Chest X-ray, PA view. Patient: 62 years old, sex F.
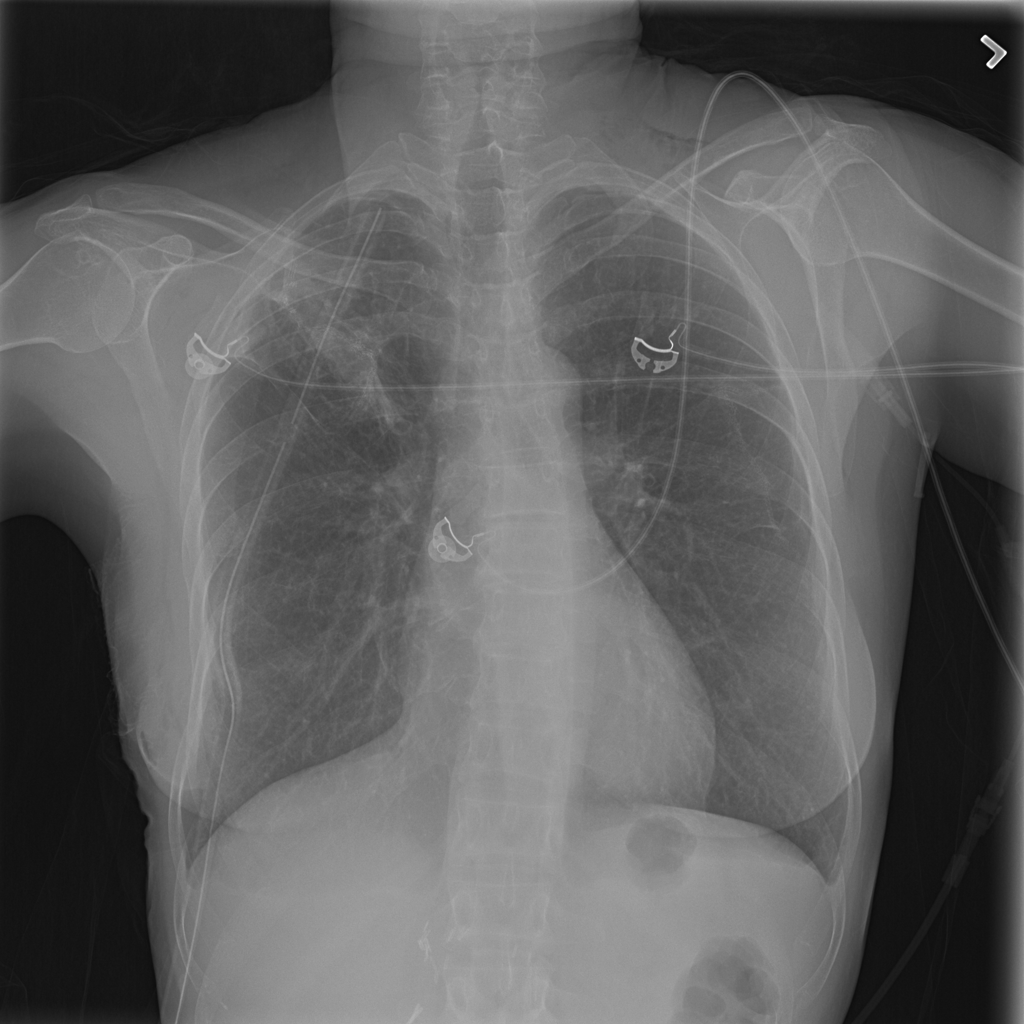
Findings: No Finding